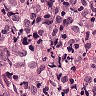
Metastatic tissue present: yes